Question: I am using Windows XP Theme Manager in order to have 6.0 controls look-and-feel in my Delphi 6 application (manifest is provided). I have problem with some Tnt Unicode controls, for example with 'TTntBitBtn'. As you can see from the image below, all 'WideString' captions are treated as regular strings (left: 'TTntButton', right: 'TTntBitBtn'):

Is there a way to make Windows XP Theme Manager treat Tnt Unicode components correctly (or )?
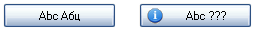
Answer: For some reason 'TTntThemeManager', which is needed to correctly display themed components, is missing from the last free version of Tnt Unicode controls (2.3.0). The version which contains 'TTntThemeManager' (2.2.3) is still available on <URL>. This is how I merged 'TTntThemeManager' to the latest version and make all components display correctly.
Here's the procedure:
1. Download the ZIP file with TntUnicodeControls 2.2.3.
2. Copy files TntThemeMgr.pas and TntThemeMgrDB.pas to the folder where Tnt Unicode controls are installed (usually $(ProgramFiles)\TntWare\Delphi Unicode Controls\Source).
3. Copy resource files TntThemeMgr.dcr and TntThemeMgrDB.dcr to the folder with other resource files (usually $(ProgramFiles)\TntWare\Delphi Unicode Controls\Design).
4. Copy files TntThemeManager6.cfg, TntThemeManager6.dof, TntThemeManager6.dpk and TntThemeManager6.res to the folder with remaining two packages (usually $(ProgramFiles)\TntWare\Delphi Unicode Controls\Delphi\d6 for Delphi 6).
5. In the file TntThemeManager6.dpk correct two paths to resource files: {$R '..\..\Design\TntThemeMgr.dcr'} and {$R '..\..\Design\TntThemeMgrDB.dcr'}.
6. In the same file correct two paths to source files: TntThemeMgr in '..\..\Design\TntThemeMgr.pas' and TntThemeMgrDB in '..\..\Design\TntThemeMgrDB.pas'.
7. Finally, in the same file change the first requirement from ThemeManager6 to ThemeManagerD6.
8. Open the TntThemeManager6.dpk package file from Delphi and compile it.
If you did everything right the two new components - 'TntThemeManager' and 'TntThemeManagerDB' will be added to the 'TntAdditional' palette in Delphi. Add 'TntThemeManager' to your form and, if you provided the manifest file, you will get the correct result: